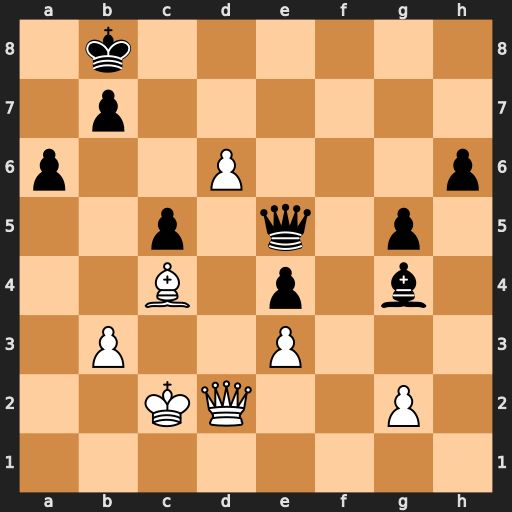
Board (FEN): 1k6/1p6/p2P3p/2p1q1p1/2B1p1b1/1P2P3/2KQ2P1/8
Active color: w
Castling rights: -
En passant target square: -
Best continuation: d7 Bxd7 Qxd7